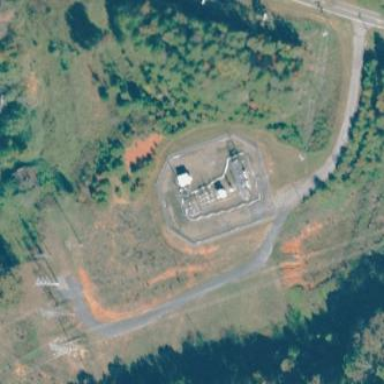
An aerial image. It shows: Distribution power substation secured by fence.